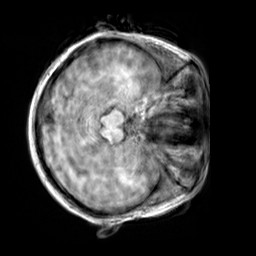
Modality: T1w
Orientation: axial
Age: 23
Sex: female
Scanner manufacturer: siemens
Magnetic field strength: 3 T
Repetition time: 2.3 s
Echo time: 0.00303 s